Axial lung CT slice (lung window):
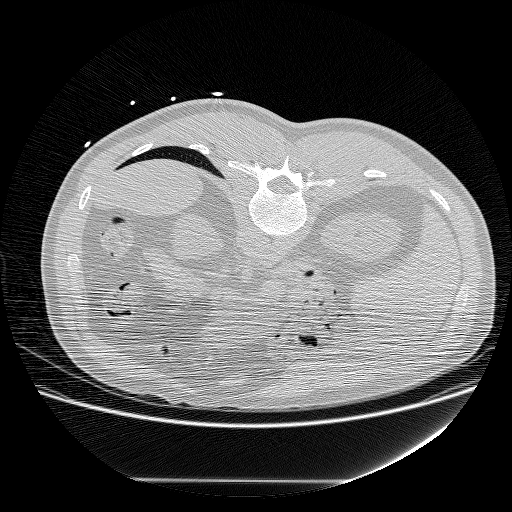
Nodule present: no